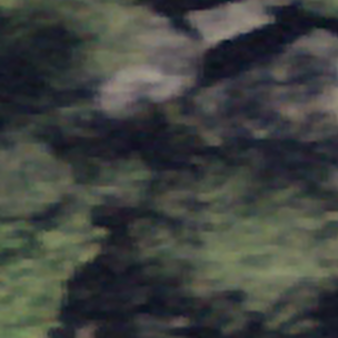
Label: other